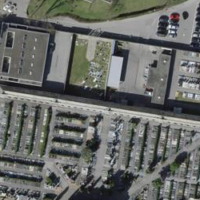
EUNIS habitat code: 53
Species observed at this site:
Stellaria graminea
Carpinus betulus